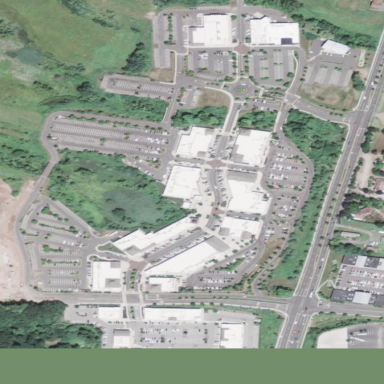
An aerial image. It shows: Retail area.